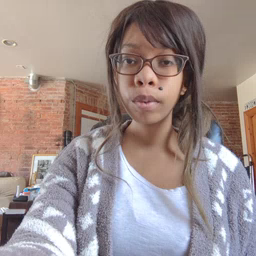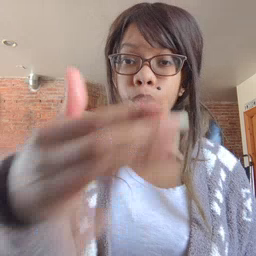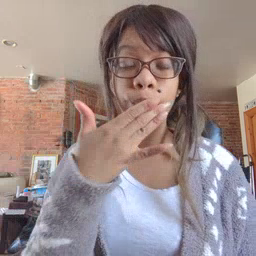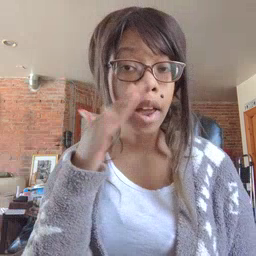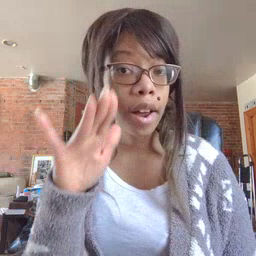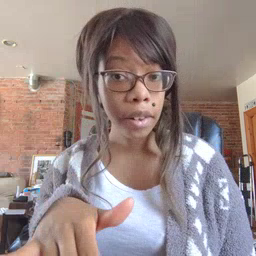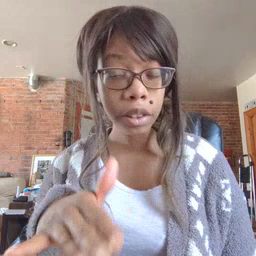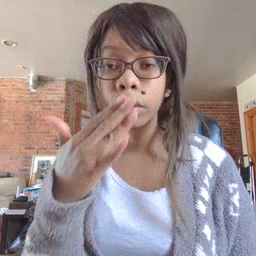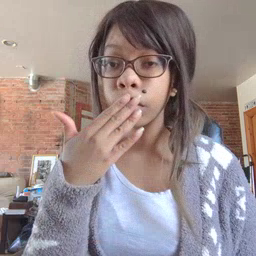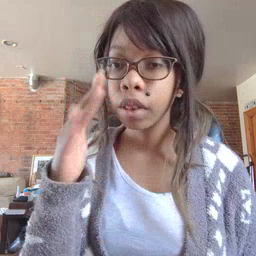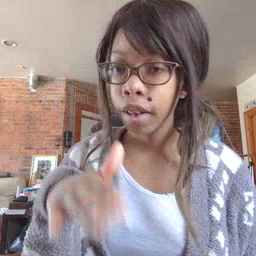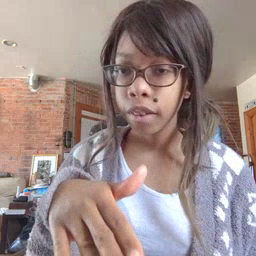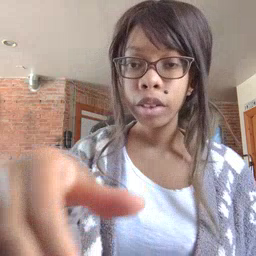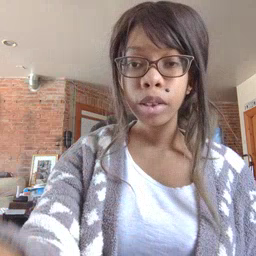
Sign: bad